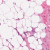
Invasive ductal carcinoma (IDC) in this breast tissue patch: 0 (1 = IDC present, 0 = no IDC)